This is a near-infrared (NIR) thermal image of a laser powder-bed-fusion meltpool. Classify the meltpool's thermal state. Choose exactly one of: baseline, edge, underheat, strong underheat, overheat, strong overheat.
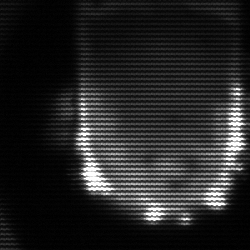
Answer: baseline